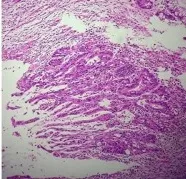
Histopathologic findings of the hypermetabolic tumoral mass in the right chin, involving muscular and bone structures. Fibrocollagenous and skeletal muscle tissue are infiltrated by proliferating atypical neoplastic cells showing glandular differentiation. (D): Atypical glandular structure formation.
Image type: pathology (h&e)